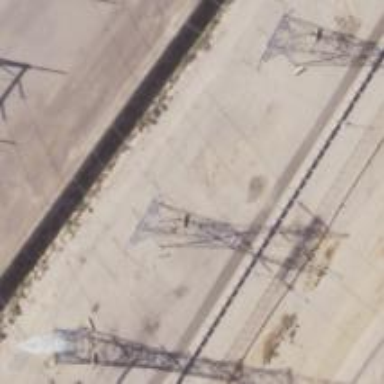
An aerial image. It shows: Lattice structure tower used for power distribution.